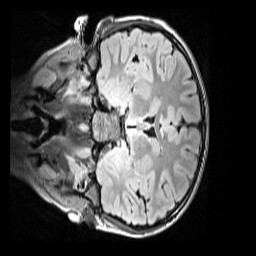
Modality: FLAIR
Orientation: coronal
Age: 10
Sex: male
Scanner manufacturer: siemens
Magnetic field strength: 3 T
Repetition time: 5 s
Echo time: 0.388 s